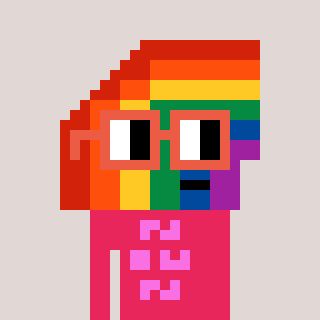
a pixel art character with square orange glasses, a rainbow-shaped head and a redpinkish-colored body on a warm background